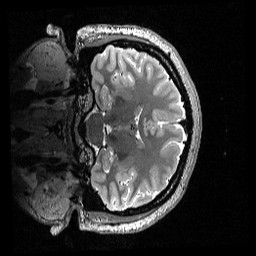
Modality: T2w
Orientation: coronal
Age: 26
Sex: female
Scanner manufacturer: siemens
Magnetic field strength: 3 T
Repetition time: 3.2 s
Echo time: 0.566 s